Field crop: tomato
Growth stage: 1
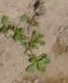
Species: portulaca